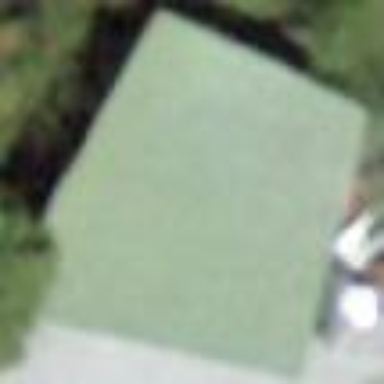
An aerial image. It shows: Shed.